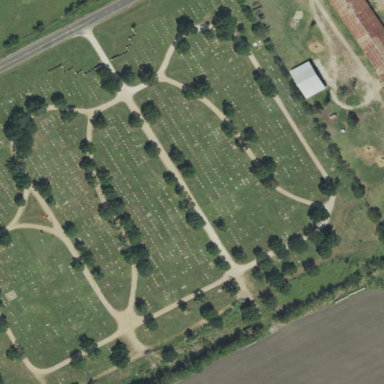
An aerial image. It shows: Cemetery with graves.